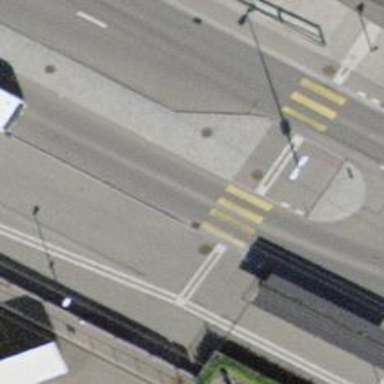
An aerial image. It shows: Uncontrolled zebra crossing on the road.